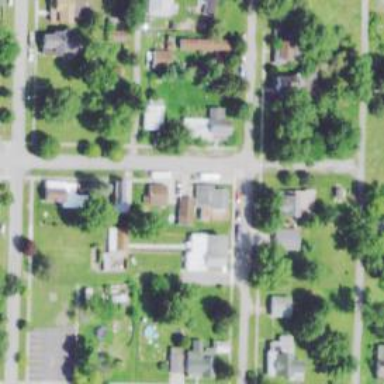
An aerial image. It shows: Alley classified as service road.